Field crop: maize
Growth stage: 1
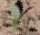
Species: datura